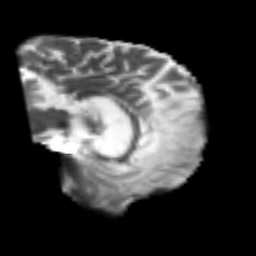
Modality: T2w
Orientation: sagittal
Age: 58
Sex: male
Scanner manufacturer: siemens
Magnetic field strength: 3 T
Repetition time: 4.999 s
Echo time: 0.07946 s